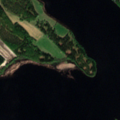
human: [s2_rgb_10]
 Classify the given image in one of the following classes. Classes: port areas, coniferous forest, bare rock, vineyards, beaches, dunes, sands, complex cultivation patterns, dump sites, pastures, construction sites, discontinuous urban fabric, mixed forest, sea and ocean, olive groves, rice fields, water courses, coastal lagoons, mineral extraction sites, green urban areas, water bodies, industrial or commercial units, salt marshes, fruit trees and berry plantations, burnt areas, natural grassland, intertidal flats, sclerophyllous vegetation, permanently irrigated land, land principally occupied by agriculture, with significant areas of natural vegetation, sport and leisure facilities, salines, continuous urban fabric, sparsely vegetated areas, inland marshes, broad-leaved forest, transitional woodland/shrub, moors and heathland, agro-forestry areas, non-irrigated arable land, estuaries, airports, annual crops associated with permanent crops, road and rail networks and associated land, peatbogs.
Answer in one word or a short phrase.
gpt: land principally occupied by agriculture, with significant areas of natural vegetation, coniferous forest, mixed forest, water bodies